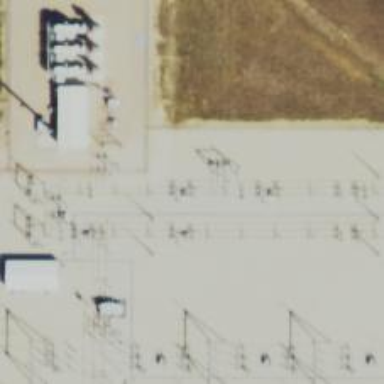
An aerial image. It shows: Switch for power supply.